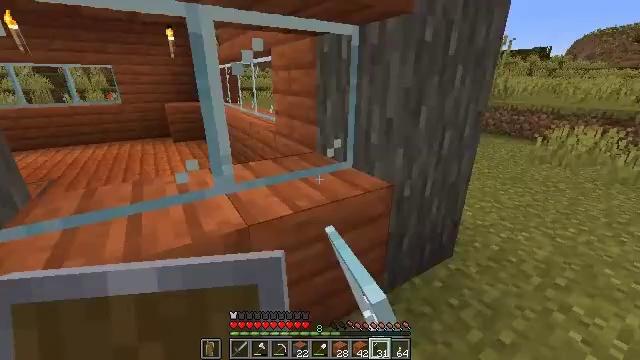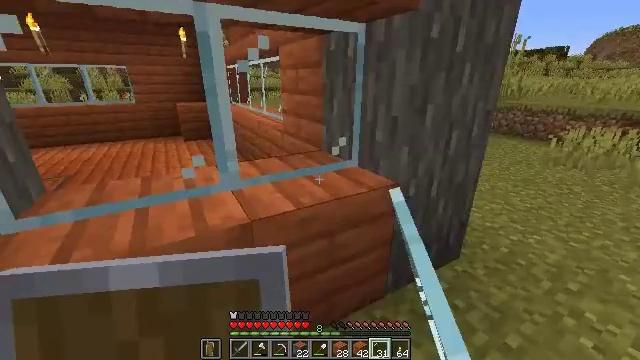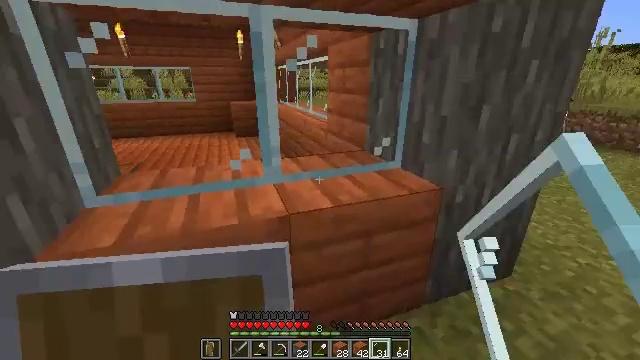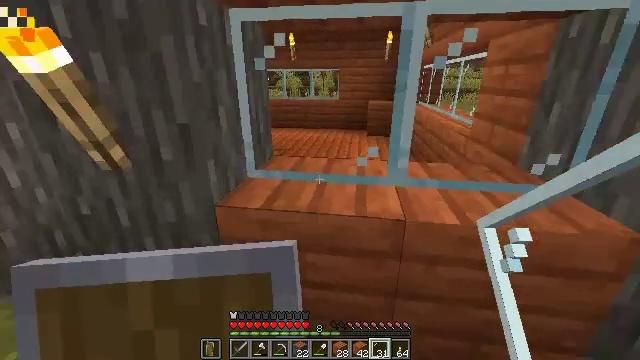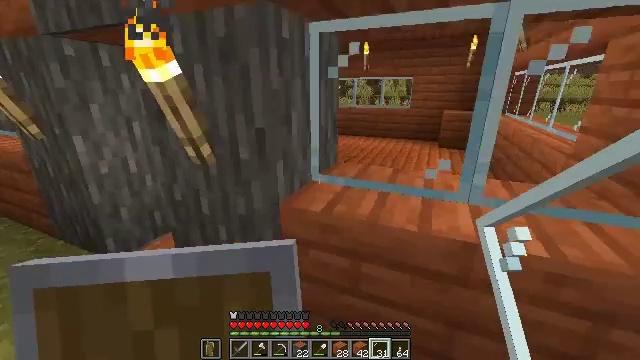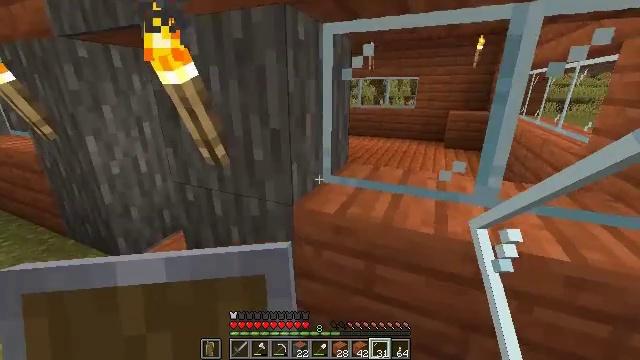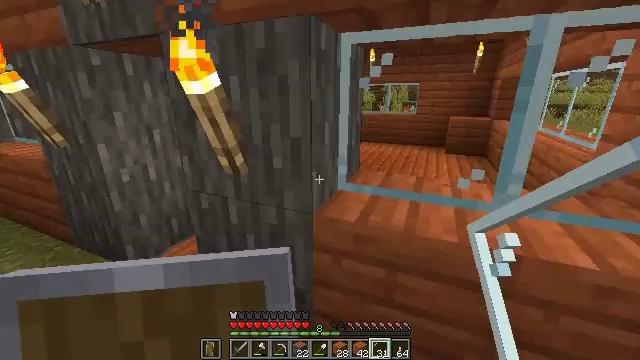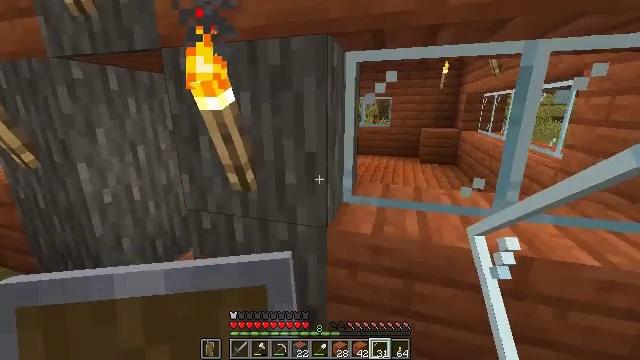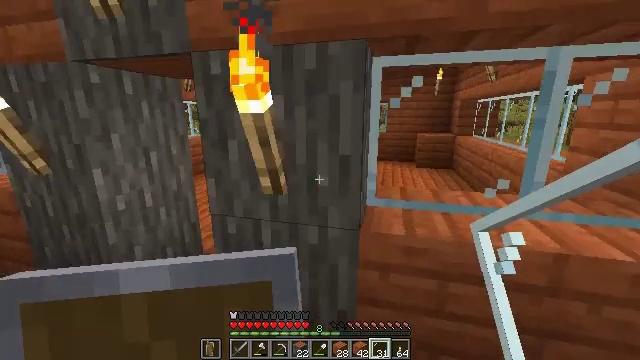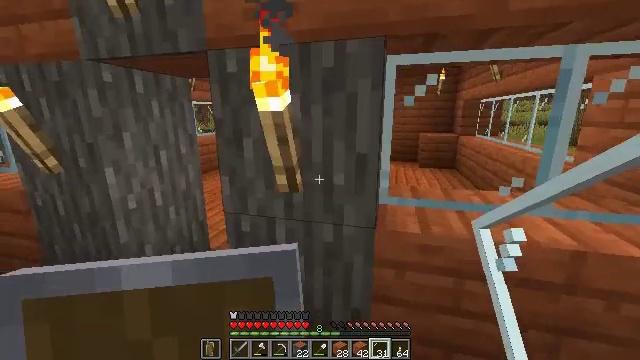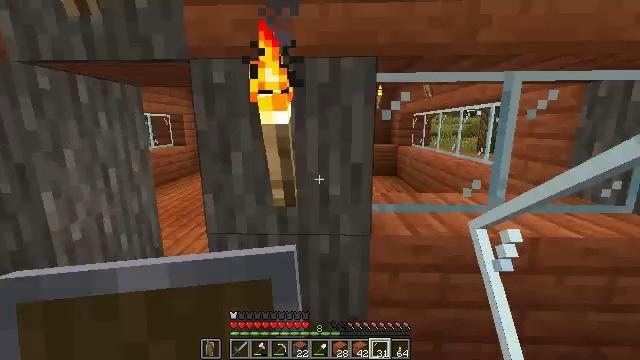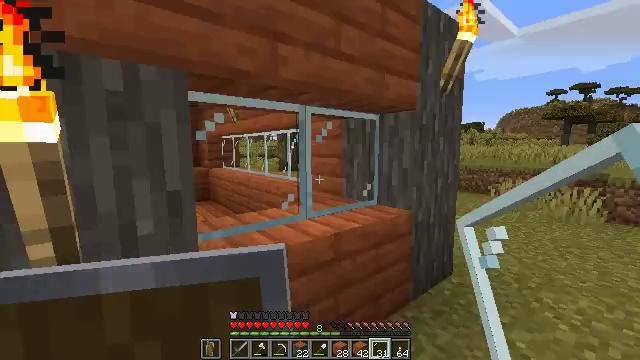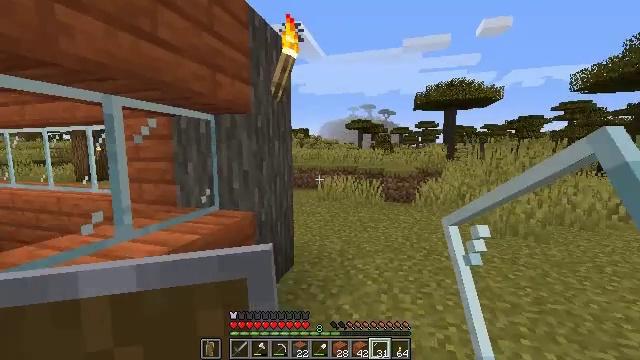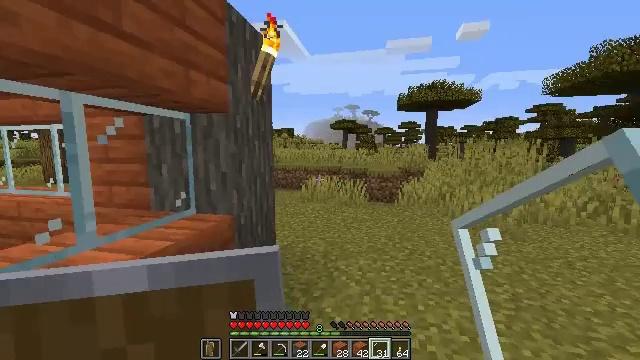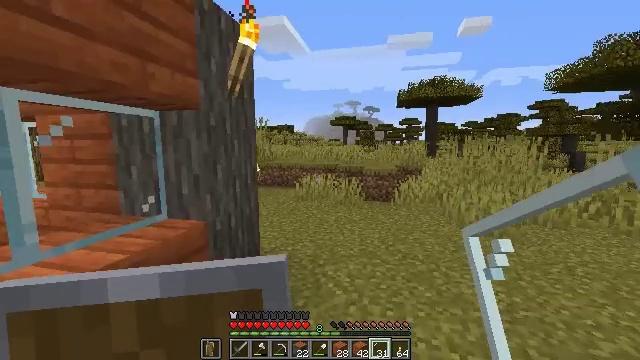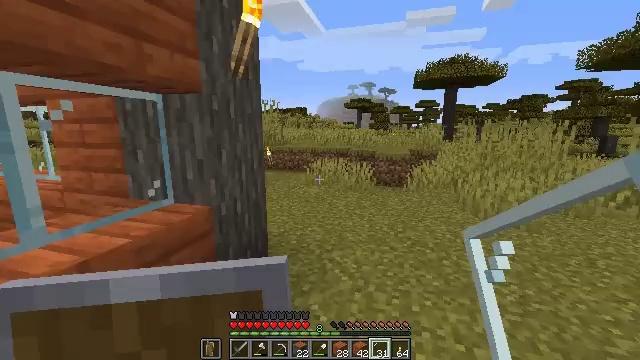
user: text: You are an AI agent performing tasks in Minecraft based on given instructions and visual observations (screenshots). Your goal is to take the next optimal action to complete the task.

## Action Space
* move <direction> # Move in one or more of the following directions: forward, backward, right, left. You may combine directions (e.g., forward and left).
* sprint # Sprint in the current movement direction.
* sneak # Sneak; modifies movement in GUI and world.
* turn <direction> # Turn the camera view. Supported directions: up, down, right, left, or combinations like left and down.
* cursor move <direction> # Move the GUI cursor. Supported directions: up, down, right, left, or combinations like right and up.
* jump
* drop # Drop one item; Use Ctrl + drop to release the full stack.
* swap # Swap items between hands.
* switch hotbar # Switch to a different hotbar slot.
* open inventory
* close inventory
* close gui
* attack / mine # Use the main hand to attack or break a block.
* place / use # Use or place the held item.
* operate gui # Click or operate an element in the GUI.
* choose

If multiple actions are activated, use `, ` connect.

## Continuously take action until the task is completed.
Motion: motion action
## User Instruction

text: Craft the acacia door in the crafting table with planks.
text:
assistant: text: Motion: turn left
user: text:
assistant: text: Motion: turn left
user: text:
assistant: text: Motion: turn left
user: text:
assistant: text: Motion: turn left and up
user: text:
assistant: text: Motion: move left
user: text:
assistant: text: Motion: move left, turn up
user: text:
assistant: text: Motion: move left, turn right and up
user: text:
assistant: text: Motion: move left, turn right and up
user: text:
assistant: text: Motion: move left
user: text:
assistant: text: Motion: move left, turn right and up
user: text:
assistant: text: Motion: move forward, turn right and up
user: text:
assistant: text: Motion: move forward and move right, turn right
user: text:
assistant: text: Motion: move forward and move right, turn right
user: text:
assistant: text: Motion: move forward and move right
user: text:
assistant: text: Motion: move forward and move right, turn left and down
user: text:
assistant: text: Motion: move forward and move right, sprint
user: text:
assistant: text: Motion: move forward, sprint
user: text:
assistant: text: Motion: move forward, sprint
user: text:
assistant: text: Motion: move forward, sprint
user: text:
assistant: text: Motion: move forward, sprint
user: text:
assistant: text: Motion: move forward
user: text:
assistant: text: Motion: move forward
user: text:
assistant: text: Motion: move forward
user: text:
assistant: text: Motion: move forward
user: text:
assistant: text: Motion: move forward, turn left and down
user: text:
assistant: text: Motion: move forward, turn left and down
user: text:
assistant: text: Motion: move forward, turn left and down
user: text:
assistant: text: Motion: move forward
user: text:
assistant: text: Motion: move forward
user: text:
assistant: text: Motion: move forward, turn left